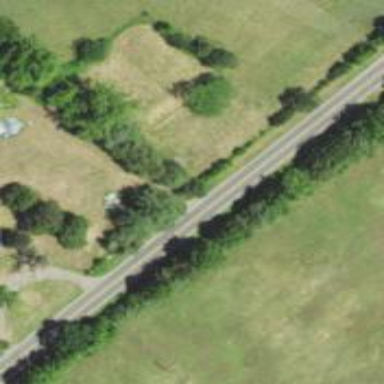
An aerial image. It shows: Secondary road.